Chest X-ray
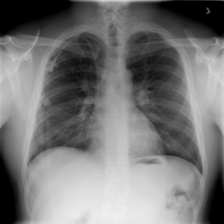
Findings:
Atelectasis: negative
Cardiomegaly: negative
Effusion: negative
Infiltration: negative
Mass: negative
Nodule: negative
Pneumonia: negative
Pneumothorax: negative
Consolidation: negative
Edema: negative
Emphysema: negative
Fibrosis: negative
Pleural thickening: negative
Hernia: negative